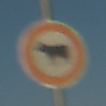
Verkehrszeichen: VerbotViehtrieb
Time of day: SunriseSunset
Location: Outdoor (Beach)
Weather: Clear
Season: NotSpecified
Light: Natural